Field crop: maize
Growth stage: 2
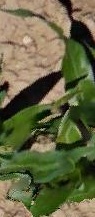
Species: maize